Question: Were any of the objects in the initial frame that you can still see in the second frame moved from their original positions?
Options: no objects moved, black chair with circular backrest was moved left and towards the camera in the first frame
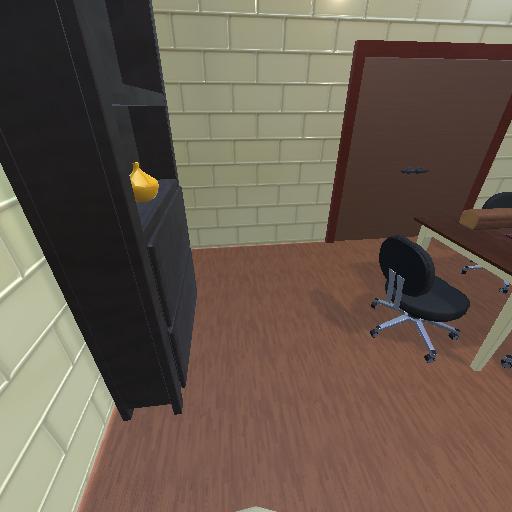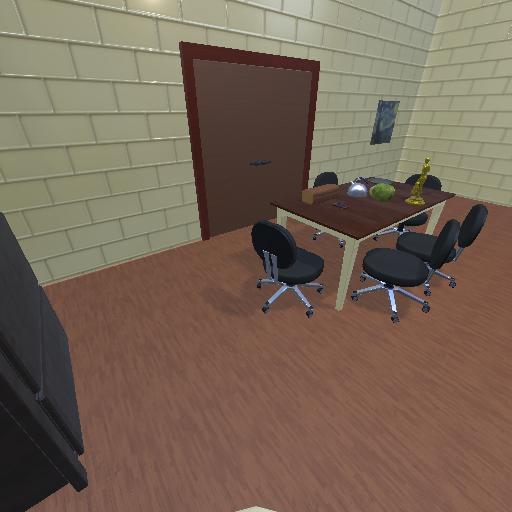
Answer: no objects moved